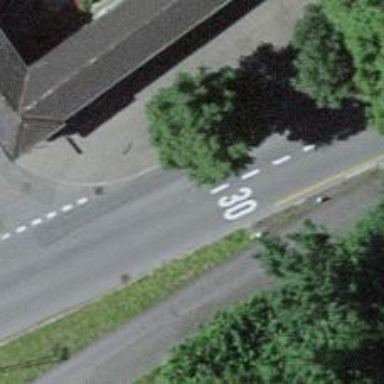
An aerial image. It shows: Residential road with asphalt surface. The sidewalk on the left also has asphalt surface.